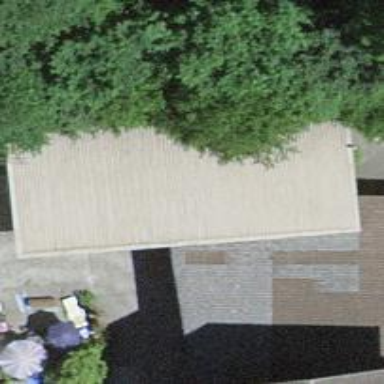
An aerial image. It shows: Garage building.